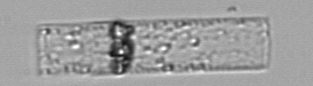
Label: Dactyliosolen_blavyanus